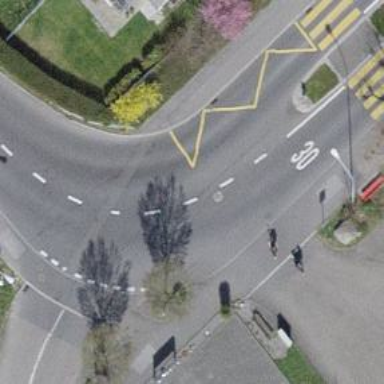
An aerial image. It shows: Asphalt residential road with designated cycle lane.